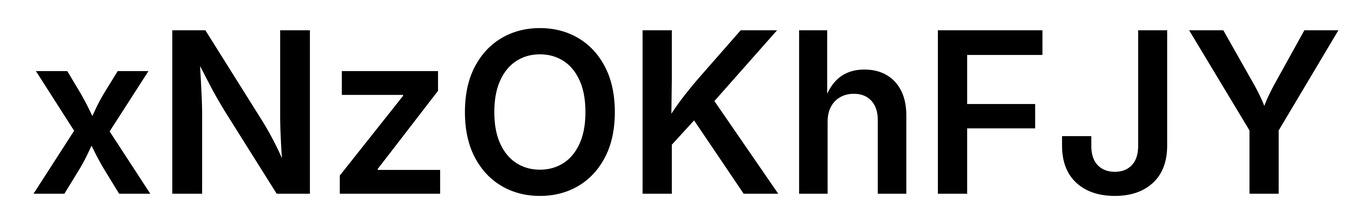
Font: Inter_SemiBold